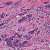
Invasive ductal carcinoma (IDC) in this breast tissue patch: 1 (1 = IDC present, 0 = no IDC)